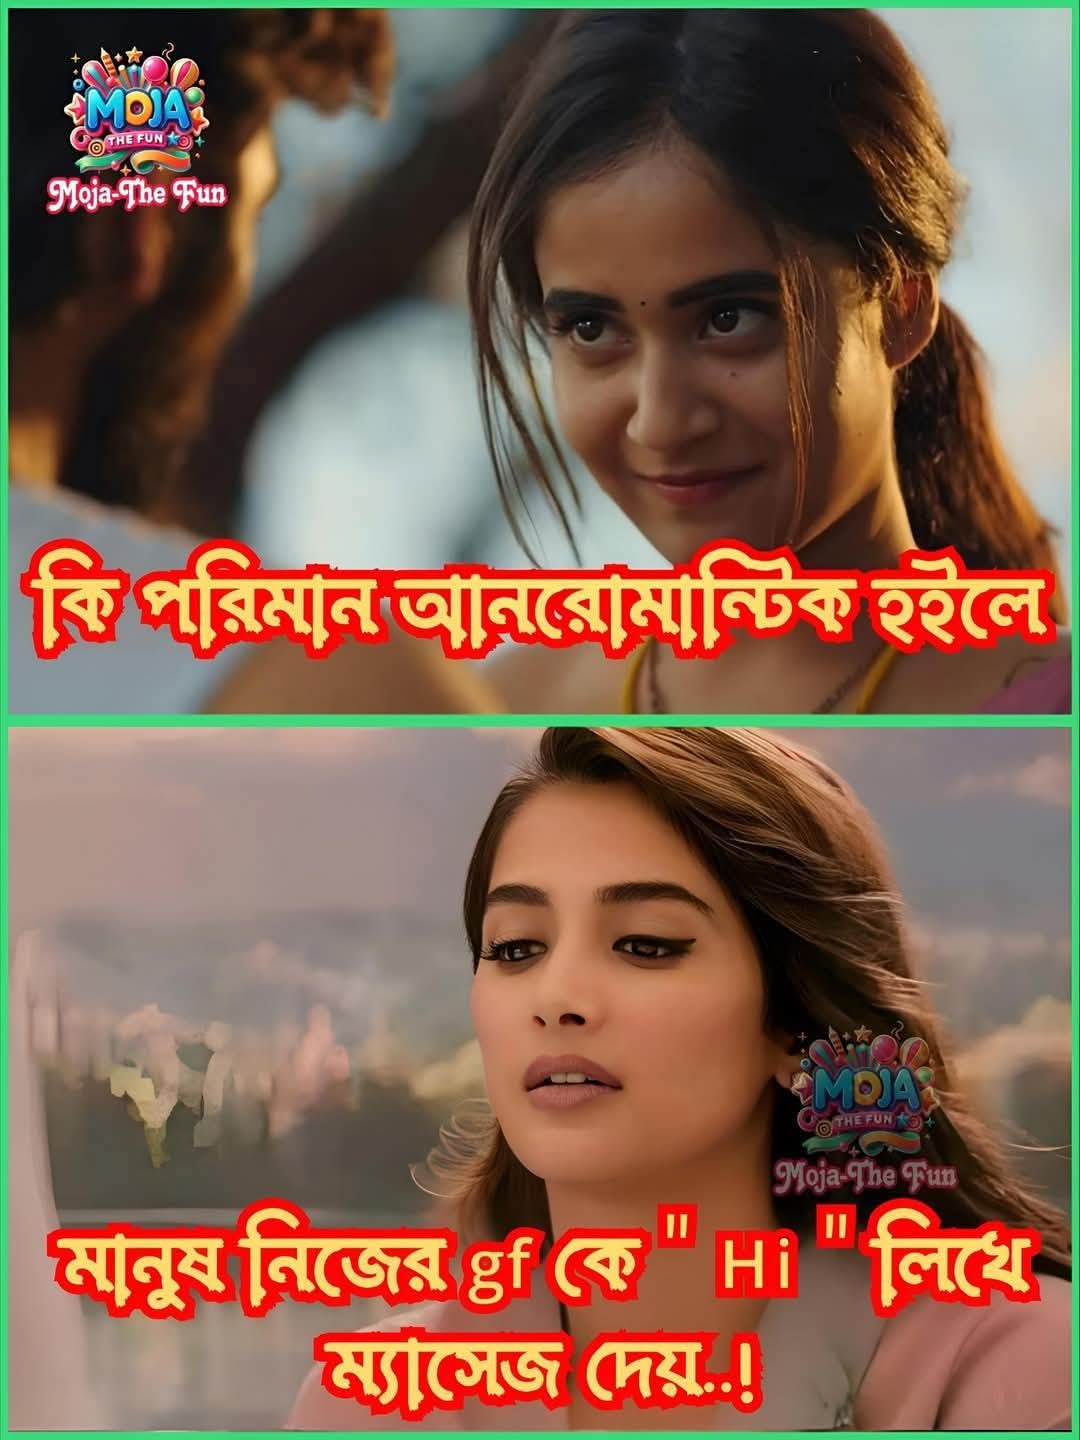
Text: কি পরিমান আনরোমান্টিক হইলে
মানুষ নিজের gf কে" Hi " লিখে ম্যাসেজ দেয়..!
Label: Non Hate